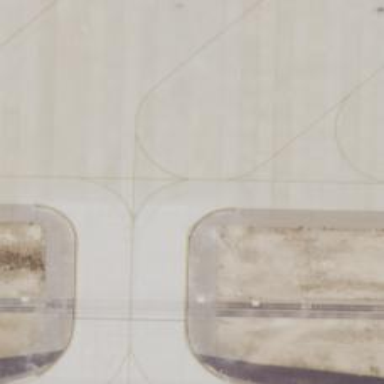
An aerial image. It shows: View of taxiway at the airport.